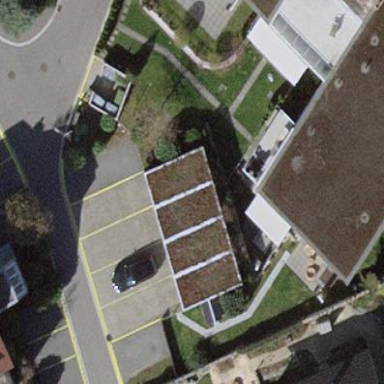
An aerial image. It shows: Group of garages.